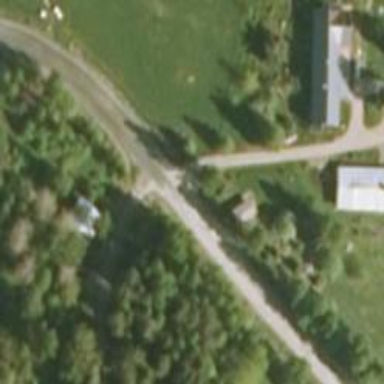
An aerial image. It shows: Driveway leading to service road.